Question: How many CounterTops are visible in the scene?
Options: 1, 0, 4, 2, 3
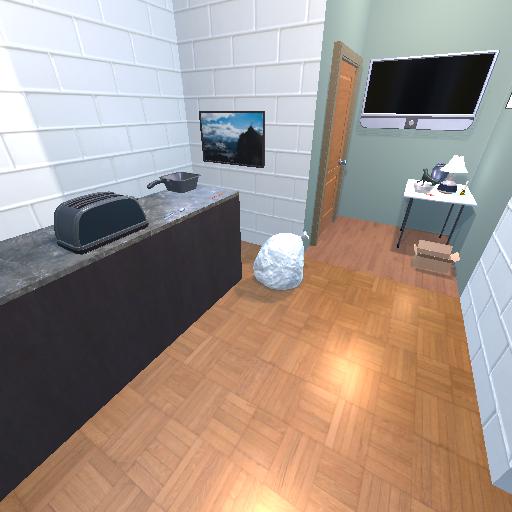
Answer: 1